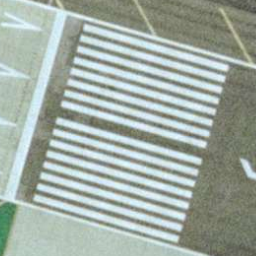
Label: runway